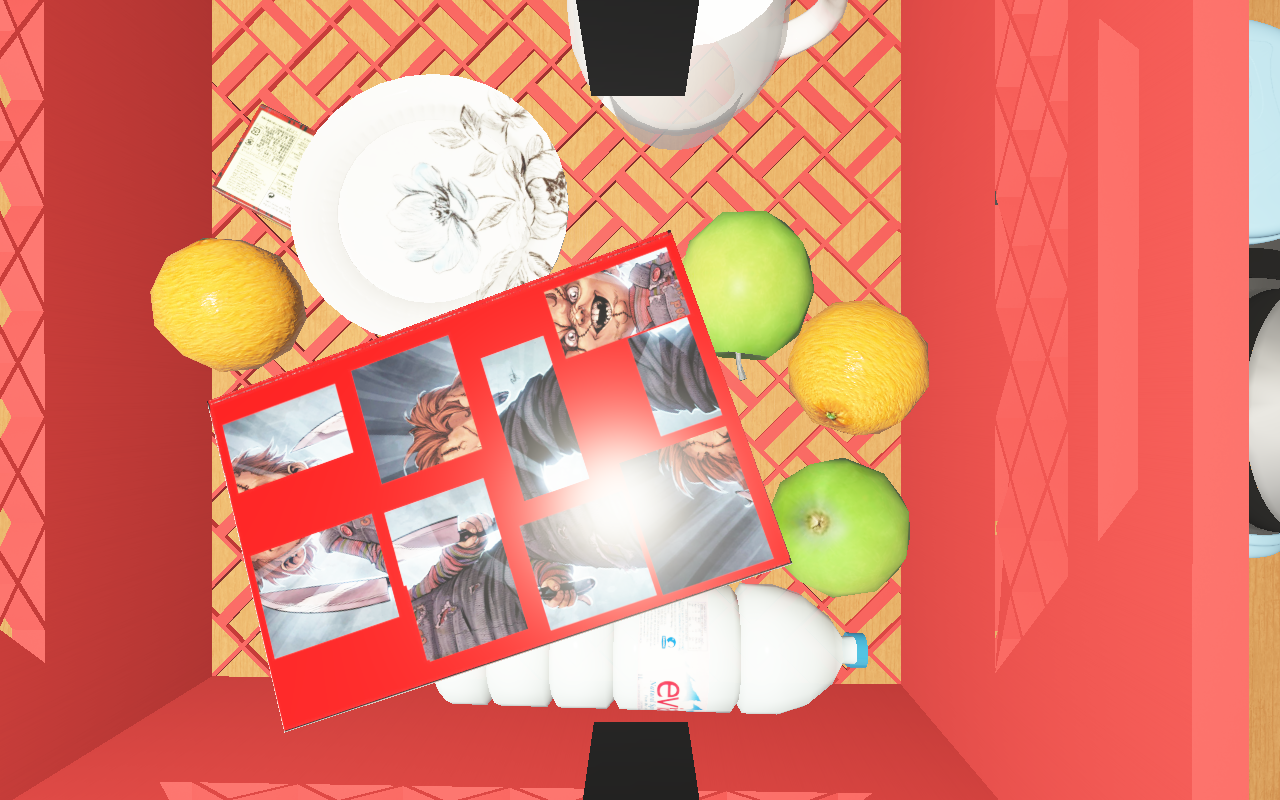
Objects in the scene:
apple
orange
orange
jam jar
cereal box
cereal box